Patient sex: M
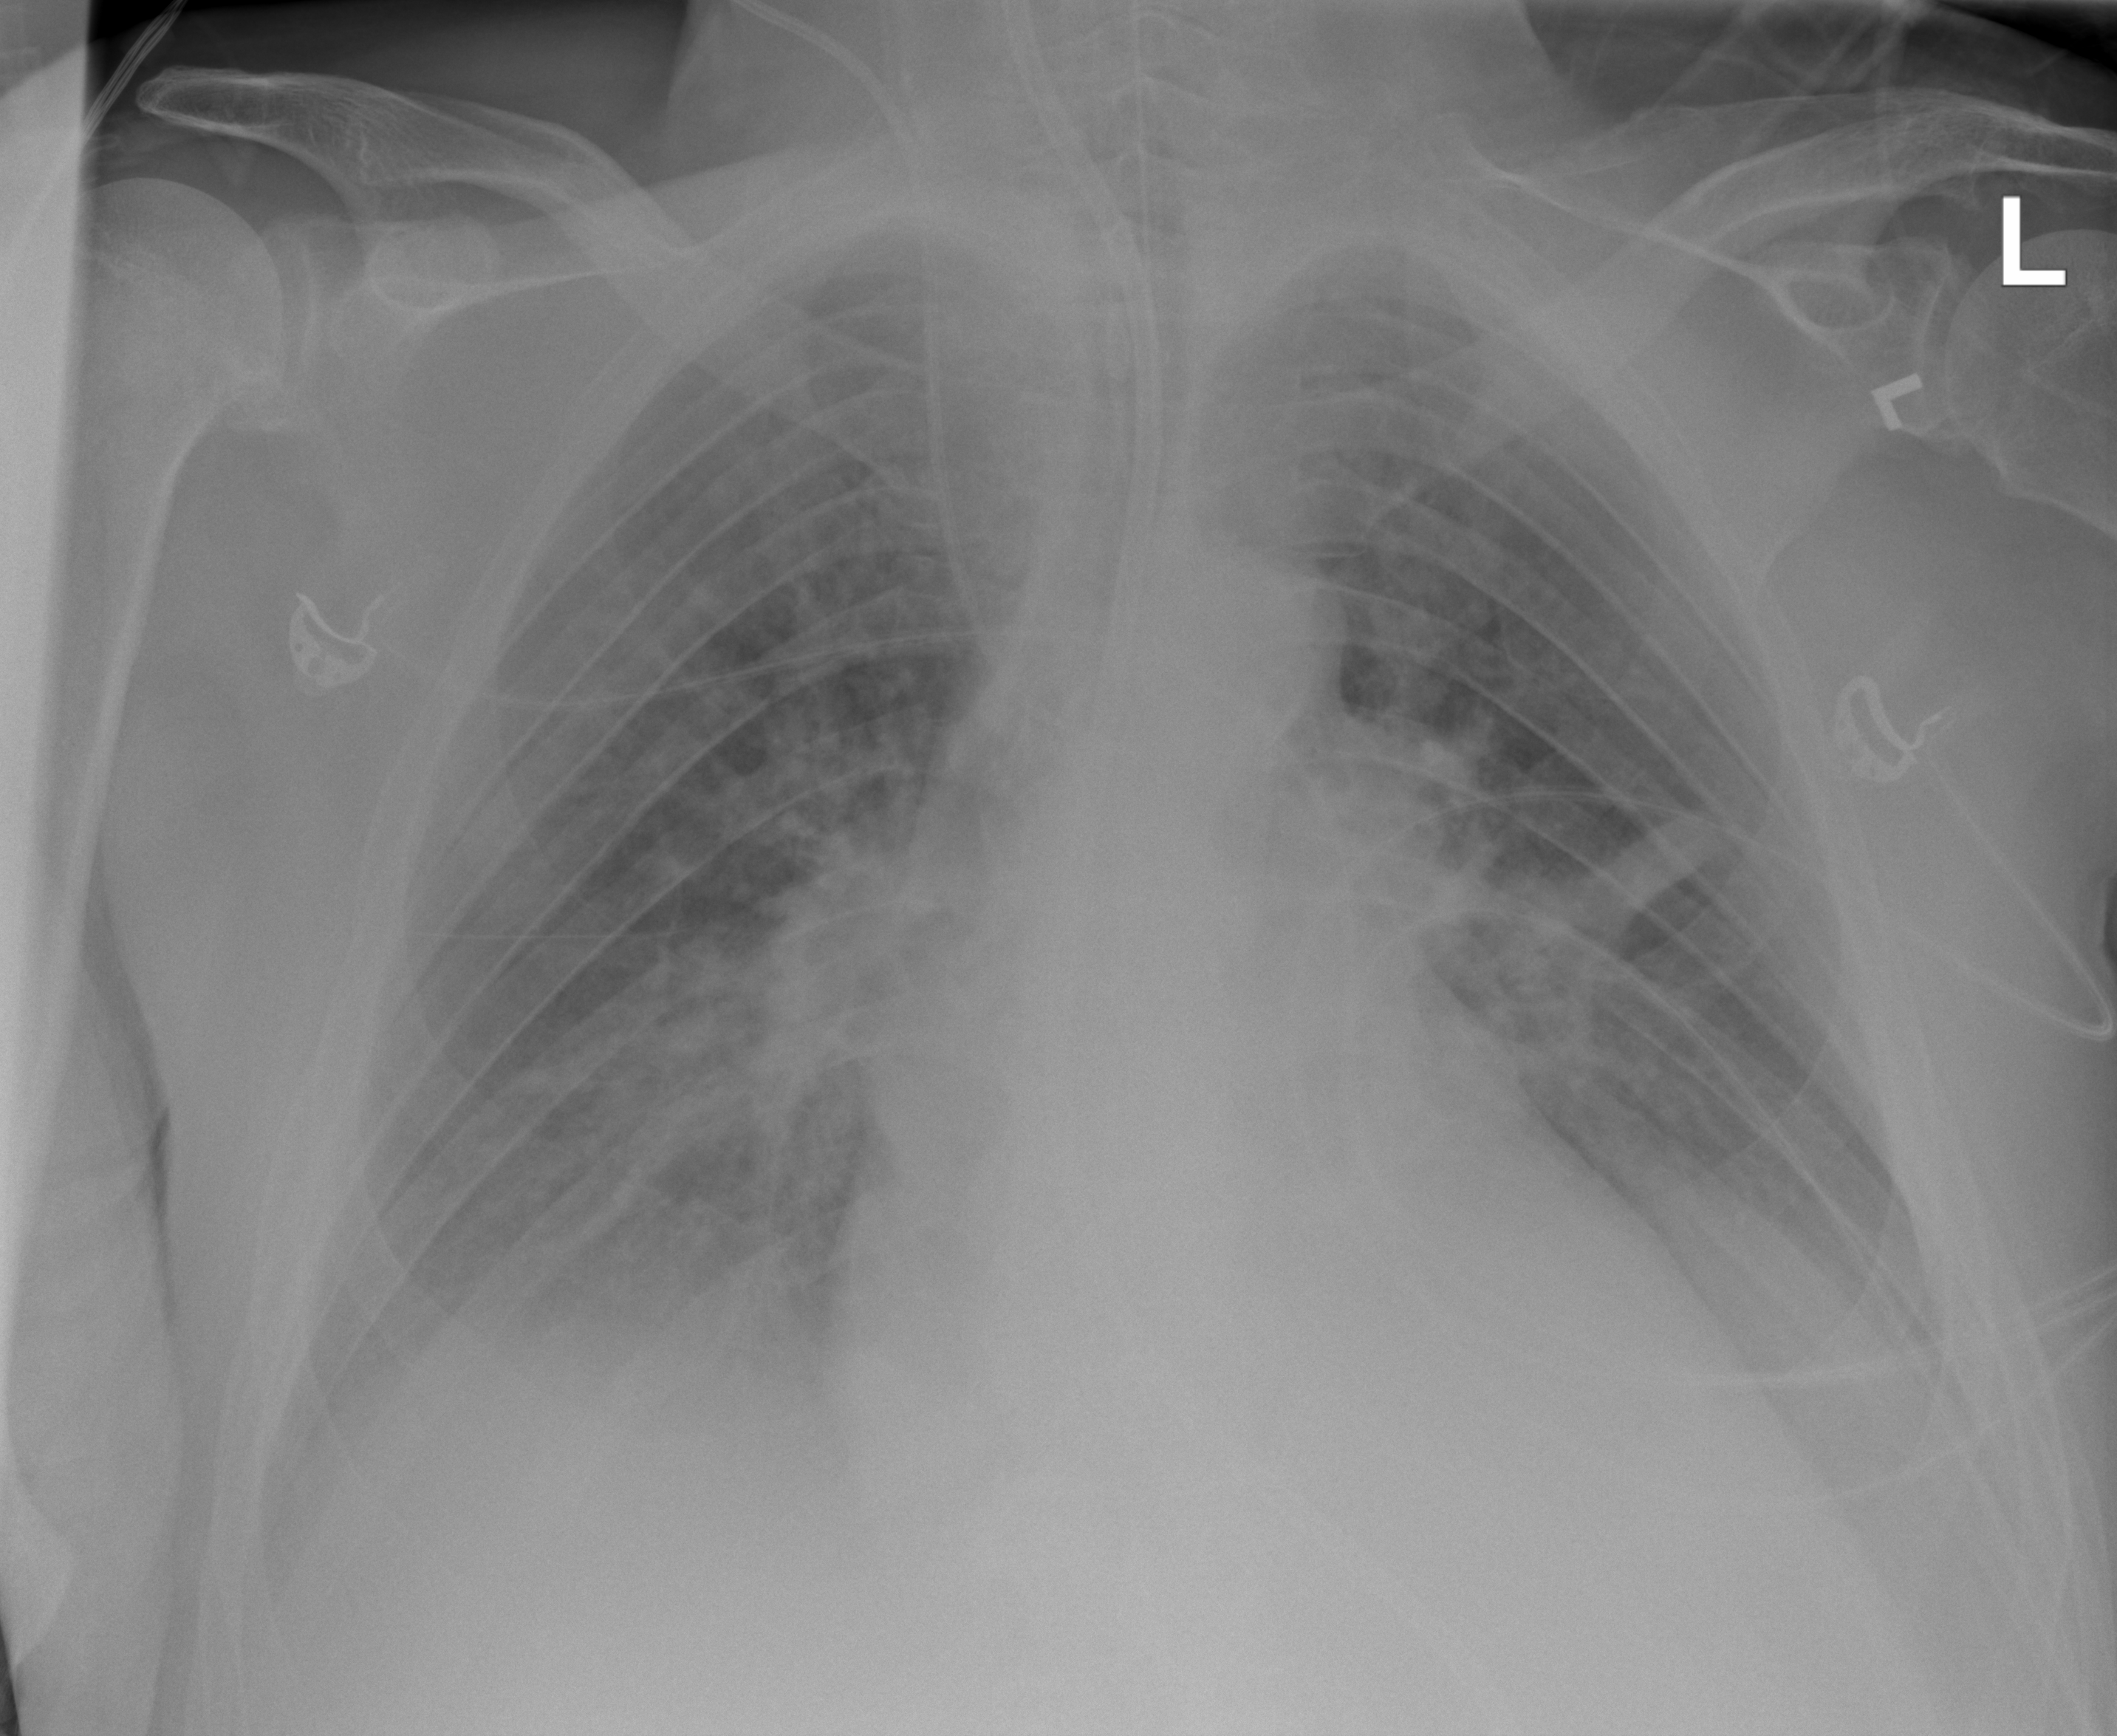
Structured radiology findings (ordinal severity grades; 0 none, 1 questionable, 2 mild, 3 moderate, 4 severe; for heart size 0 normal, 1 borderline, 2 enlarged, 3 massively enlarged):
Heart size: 2
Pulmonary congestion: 2
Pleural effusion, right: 2
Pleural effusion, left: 2
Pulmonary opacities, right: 1
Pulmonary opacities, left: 1
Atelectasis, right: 2
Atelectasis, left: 2